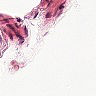
Metastatic tissue present: no